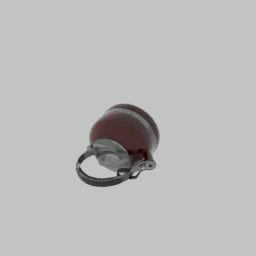
Label: appliances